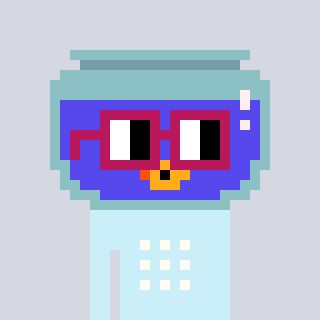
a pixel art character with square dark red glasses, a goldfish-shaped head and a cold-colored body on a cool background